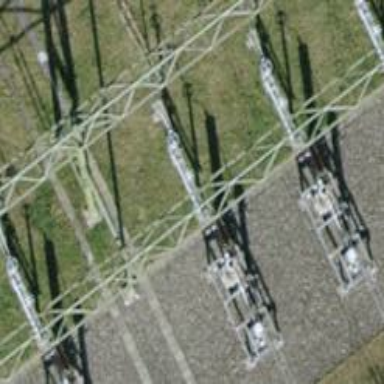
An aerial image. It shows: Insulator used in power equipment.